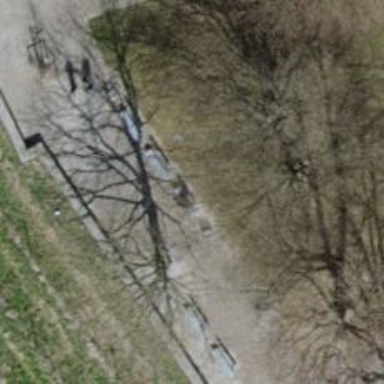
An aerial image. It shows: Bench for seating.